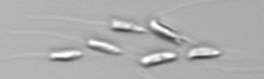
Label: Dinobryon